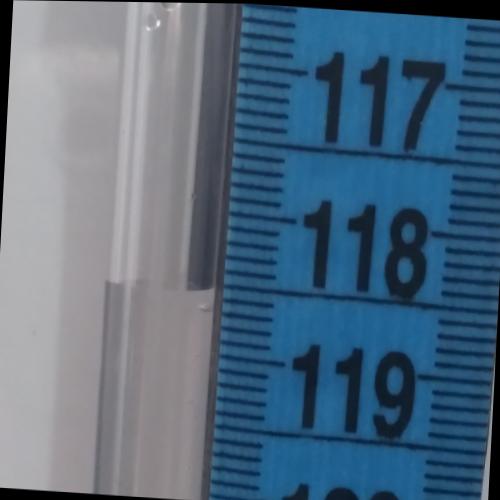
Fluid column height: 118.5 cm